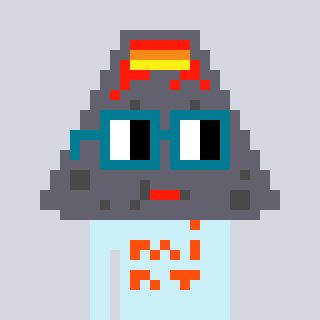
a pixel art character with square dark green glasses, a volcano-shaped head and a cold-colored body on a cool background